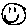
Label: smiley face